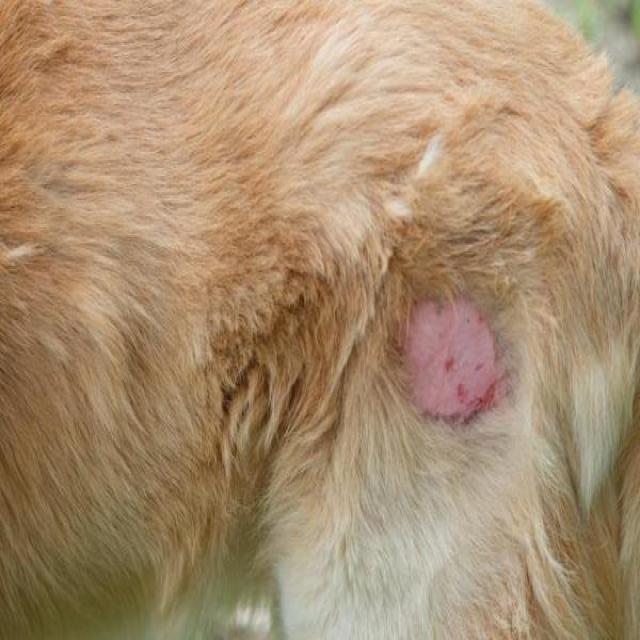
Canine dermatitis — inflammation of the skin presenting with erythema, pruritus, papules, and excoriation. May be allergic, contact, or atopic in origin.